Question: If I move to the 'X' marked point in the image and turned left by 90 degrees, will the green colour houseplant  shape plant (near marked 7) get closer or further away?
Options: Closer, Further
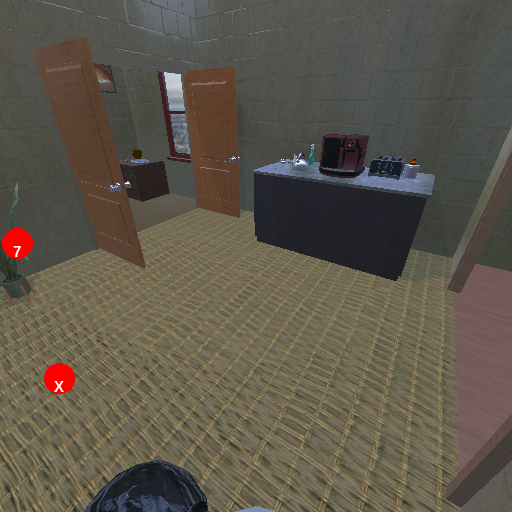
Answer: Closer